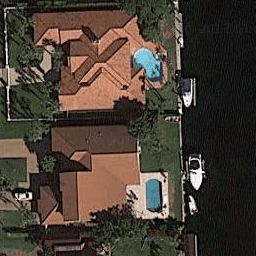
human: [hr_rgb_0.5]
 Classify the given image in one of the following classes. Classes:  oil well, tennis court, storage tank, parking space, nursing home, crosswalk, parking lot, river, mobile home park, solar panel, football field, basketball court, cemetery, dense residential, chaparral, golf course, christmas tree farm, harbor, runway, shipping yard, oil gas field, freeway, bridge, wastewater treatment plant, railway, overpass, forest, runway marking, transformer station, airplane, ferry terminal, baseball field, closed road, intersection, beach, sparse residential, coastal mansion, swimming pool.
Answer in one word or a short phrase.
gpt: coastal mansion